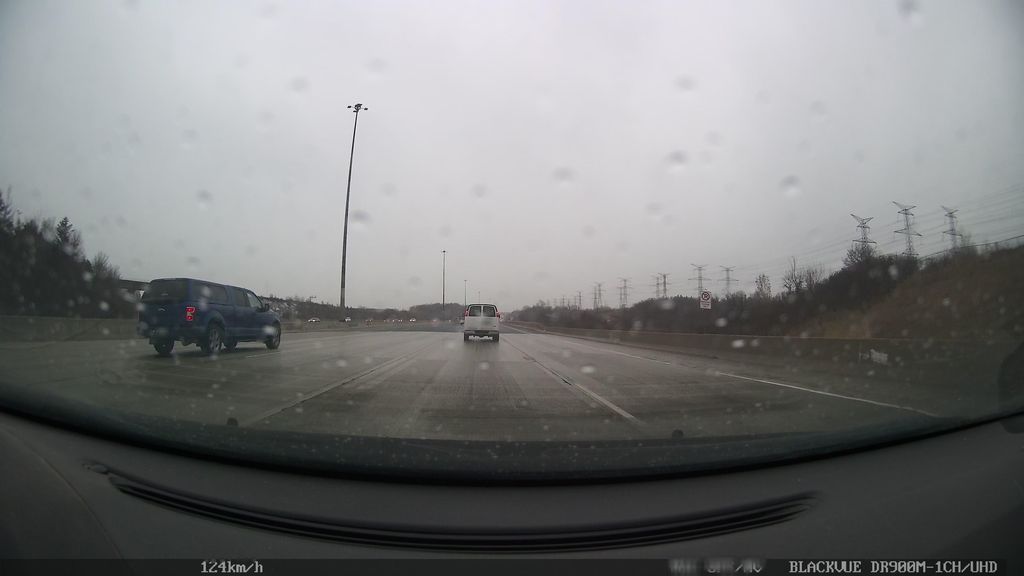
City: toronto